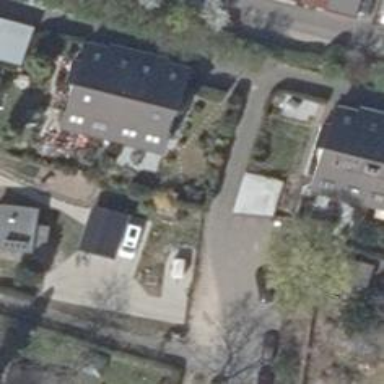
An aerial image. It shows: Residential road.